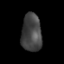
Tissue: lung
Cell type: T cells
Senescence score: 0.2286
Nuclear area (px): 747
Mean DAPI intensity: 67.871